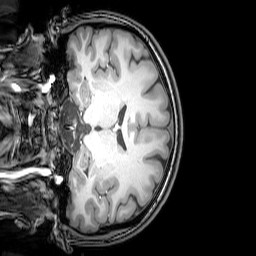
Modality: T1w
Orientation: coronal
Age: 23
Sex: female
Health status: healthy
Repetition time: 0.081 s
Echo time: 0.037 s